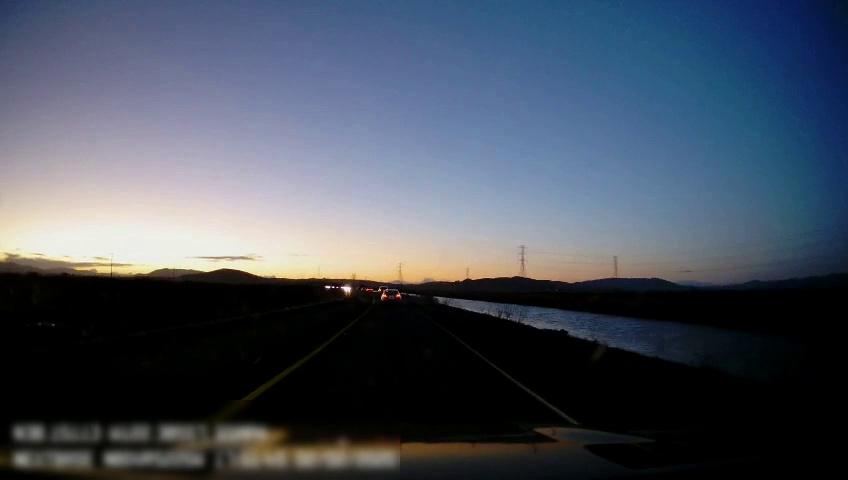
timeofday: Dusk/Dawn/Twilight
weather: Sunny
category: Drivable Space
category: Vehicles | Car
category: Lanes | Current Lane
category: Lanes | Current Lane